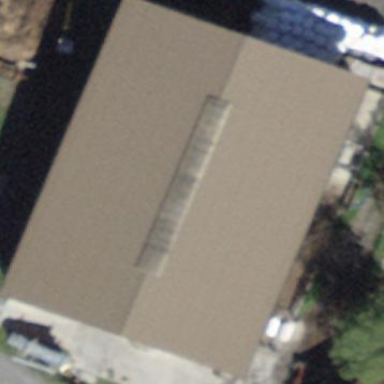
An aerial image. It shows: Rural barn.